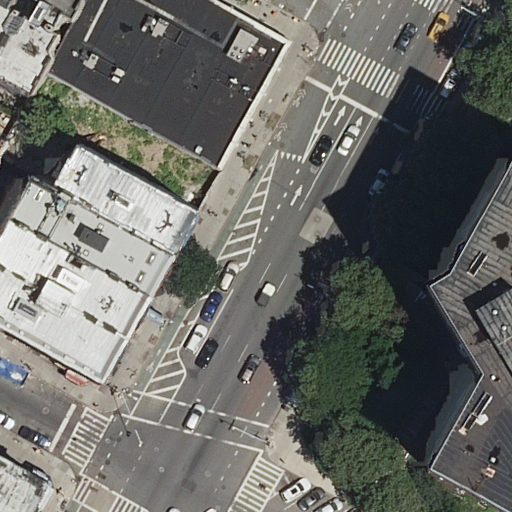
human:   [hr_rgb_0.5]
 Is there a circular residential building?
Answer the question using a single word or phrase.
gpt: no

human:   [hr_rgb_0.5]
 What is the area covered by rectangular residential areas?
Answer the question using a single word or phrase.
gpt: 194m2

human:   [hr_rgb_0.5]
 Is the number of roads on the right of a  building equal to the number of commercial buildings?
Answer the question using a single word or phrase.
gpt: no

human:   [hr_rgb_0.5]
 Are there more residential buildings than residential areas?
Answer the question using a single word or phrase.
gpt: yes

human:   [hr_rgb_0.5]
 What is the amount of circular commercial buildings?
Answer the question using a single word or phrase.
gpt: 0

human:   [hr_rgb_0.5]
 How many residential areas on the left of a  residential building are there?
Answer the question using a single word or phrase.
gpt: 1

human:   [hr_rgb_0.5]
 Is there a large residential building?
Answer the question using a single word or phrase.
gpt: yes

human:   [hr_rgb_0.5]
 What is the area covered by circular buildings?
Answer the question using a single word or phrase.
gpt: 0m2

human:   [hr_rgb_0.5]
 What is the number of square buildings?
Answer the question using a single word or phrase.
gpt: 0

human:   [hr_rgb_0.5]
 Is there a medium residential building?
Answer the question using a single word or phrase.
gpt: yes

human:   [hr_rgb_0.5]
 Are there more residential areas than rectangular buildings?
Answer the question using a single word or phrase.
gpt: no

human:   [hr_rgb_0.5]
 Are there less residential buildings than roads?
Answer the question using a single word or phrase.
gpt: no

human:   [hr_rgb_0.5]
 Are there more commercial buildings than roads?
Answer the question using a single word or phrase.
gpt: no

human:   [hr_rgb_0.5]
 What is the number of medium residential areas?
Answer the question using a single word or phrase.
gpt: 1

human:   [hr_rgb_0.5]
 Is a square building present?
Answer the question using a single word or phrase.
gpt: no

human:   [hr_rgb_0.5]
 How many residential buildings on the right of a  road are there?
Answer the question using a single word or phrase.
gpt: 1

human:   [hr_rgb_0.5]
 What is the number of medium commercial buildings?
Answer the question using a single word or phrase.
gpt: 0

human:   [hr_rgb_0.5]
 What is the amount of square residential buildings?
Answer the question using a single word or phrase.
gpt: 0

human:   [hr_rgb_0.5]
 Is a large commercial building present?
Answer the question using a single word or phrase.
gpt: yes

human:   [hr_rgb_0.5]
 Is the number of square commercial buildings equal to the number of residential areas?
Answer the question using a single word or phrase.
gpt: no

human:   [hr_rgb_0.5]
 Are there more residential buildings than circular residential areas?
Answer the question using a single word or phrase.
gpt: yes

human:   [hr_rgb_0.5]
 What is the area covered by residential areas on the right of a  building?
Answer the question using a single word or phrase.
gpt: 0m2

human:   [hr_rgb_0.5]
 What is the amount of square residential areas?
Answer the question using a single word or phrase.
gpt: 0

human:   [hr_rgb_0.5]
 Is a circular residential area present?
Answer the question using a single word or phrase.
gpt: no

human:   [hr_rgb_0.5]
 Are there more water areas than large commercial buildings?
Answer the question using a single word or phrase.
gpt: no

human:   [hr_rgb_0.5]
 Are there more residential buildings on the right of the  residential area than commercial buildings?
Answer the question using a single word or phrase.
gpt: yes

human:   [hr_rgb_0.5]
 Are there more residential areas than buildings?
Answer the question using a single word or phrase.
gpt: no

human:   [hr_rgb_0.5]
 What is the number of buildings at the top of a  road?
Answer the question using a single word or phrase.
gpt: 8

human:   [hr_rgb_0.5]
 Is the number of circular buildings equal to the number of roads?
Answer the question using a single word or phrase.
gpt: no

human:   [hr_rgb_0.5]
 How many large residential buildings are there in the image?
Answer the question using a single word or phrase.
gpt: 1

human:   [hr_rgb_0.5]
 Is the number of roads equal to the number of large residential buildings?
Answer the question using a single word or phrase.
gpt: no

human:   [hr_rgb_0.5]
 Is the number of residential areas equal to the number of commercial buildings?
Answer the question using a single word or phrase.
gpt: yes

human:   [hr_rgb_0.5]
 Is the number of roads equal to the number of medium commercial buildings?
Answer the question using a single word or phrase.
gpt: no

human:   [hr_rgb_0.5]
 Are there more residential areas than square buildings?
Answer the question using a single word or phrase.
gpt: yes

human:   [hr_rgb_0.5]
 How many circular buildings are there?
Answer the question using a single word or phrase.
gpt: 0

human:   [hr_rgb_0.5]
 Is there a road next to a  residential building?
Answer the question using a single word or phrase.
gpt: yes